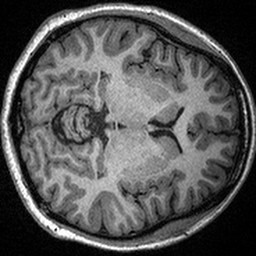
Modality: T1w
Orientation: axial
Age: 26
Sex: female
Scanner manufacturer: siemens
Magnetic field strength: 3 T
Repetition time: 2.3 s
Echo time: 0.00298 s